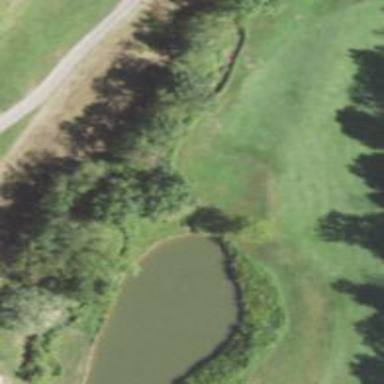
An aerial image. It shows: Scenic golf fairway.